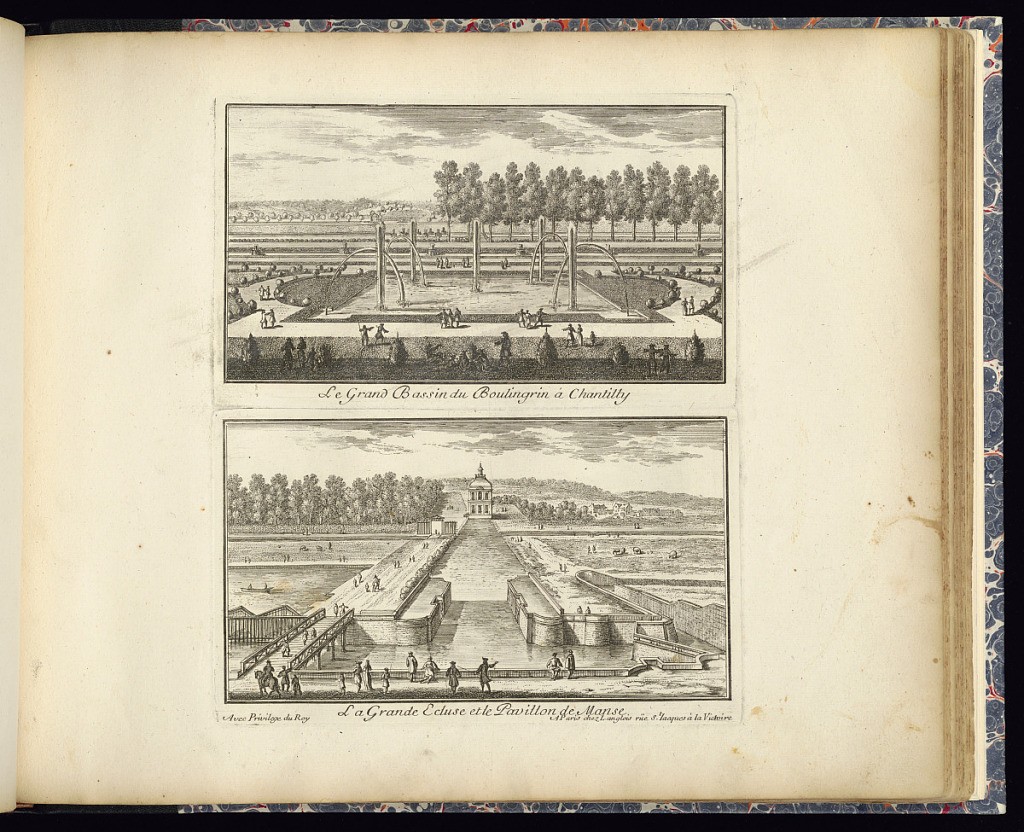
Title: Le Grand Bassin du Boulingrin à Chantilly (Upper Plate)
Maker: Adam Perelle, French, 1638 – 1695
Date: late 17th century
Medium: Etching on laid paper
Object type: Print
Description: Two plates printed one above the other. Detailed views of the Chantilly gardens and parkland. The upper plate illustrates a fountain in the garden of Chantilly, a rectangular basin with jets of water, with trees and topiary and figures walking along the paths surrounding the fountain. The lower plate illustrates the Manse Pavilion, which housed a hydraulic machine to supply water for the gardens at the Chateau of Chantilly. The pavilion in the center background with water in the foreground, bridge, land, and figures. In the background, trees, and buildings. The plates are titled.